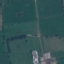
Land use / land cover class: Pasture